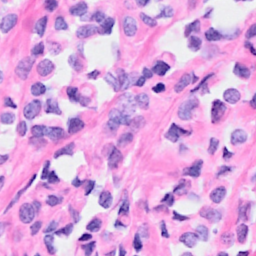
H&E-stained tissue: Breast